Question: I have a bar graph that looks this:

and I am trying to get standard error bars on it - so two standard error bars for each column (one for the positive Y, and one for the negative N). I am aware of geom_errorh, but I cannot get it to work for this type of bar graph.
Here is a reproducible example with the code that I used to get a bar chart like the one above:
# Dataframe
'''
Behavior<-as.character(c("Hammock","Hammock","Climbing Trees","Climbing Trees","Structures","Structures","Grade","Grade"))
Presence<-c("Y","N","Y","N","Y","N","Y","N")
Mean<-as.numeric(c("18.5", "-6.4","3.5","-6.8","13.2","-10.1","4.7","-2.3"))
SD<-as.numeric(c("17.6","-11.9","1.2","-4.4","3.6","-6.25","1.23","-0.4"))
DF<-data.frame(Behavior,Presence,Mean,SD)
'''
# Coord Flip Geom Bar
'''
brks <- seq(-20, 20, 2)
lbls = paste0(as.character(c(seq(-20, 0, 2), seq(2, 20, 2))), "")
ggplot(DF, aes(x = Behavior, y = Mean, fill = Presence )) +
geom_bar(data = subset(DF, Presence == "N"), stat = "identity") +
geom_bar(data = subset(DF, Presence == "Y"), stat = "identity") +
scale_y_continuous(breaks = brks,labels = lbls) +
scale_fill_manual(values=c("#0b6bb6", "#6eaf46"),name="", breaks=c("N", "Y"),labels=c("N", "Y"))+
coord_flip()+
theme_bw()+
xlab("Pen Characteristic - Behavior")+
ylab("Average Behavior per Session")+
'''
Is it possible to get the SE bars on this type of graph?
Thanks!
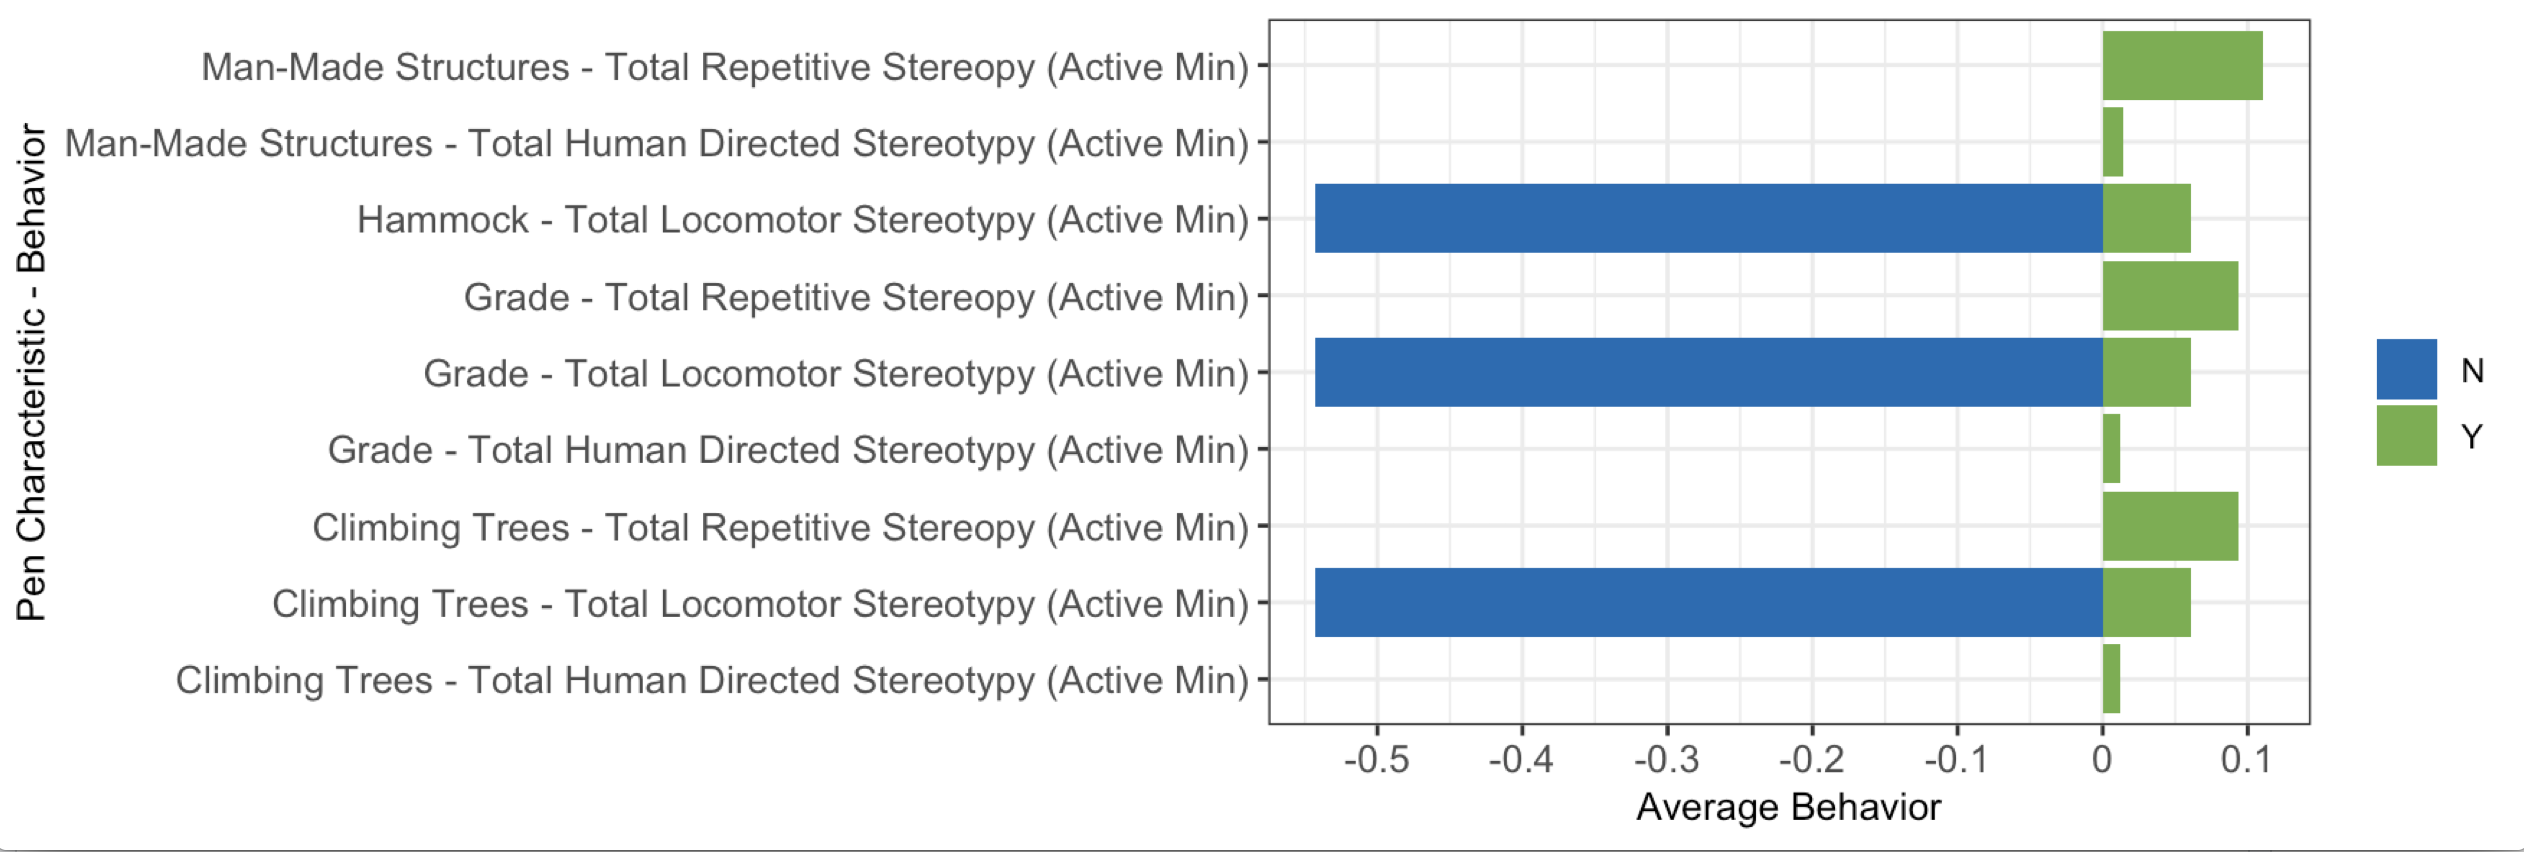
Answer: As @Jakub pointed out in his comment, SD values are positive values.
What you normally do is something like this:
'''
library(ggplot2)
set.seed(1)
Behavior <- as.character(c(
"Hammock","Hammock",
"Climbing Trees","Climbing Trees",
"Structures","Structures",
"Grade","Grade"))
Presence <- c("Y","N","Y","N","Y","N","Y","N")
Mean <- as.numeric(
c("18.5", "-6.4",
"3.5","-6.8",
"13.2","-10.1",
"4.7","-2.3"))
SD <- as.numeric(c(
"17.6","-11.9",
"1.2","-4.4",
"3.6","-6.25",
"1.23","-0.4"))
my_sd <- runif(length(Behavior))
DF <- data.frame(Behavior,Presence,Mean,SD, my_sd)
brks <- seq(-20, 20, 2)
ggplot(DF,
aes(x=Behavior, y=Mean, fill=Presence )) +
geom_col() +
scale_y_continuous(breaks = brks) +
scale_fill_manual(values=c("#0b6bb6", "#6eaf46"),
name="",
breaks=c("N", "Y"),
labels=c("N", "Y")) +
coord_flip()+
theme_bw()+
xlab("Pen Characteristic - Behavior") +
ylab("Average Behavior per Session") +
geom_errorbar(aes(ymin=Mean - my_sd, ymax=Mean + my_sd))
'''